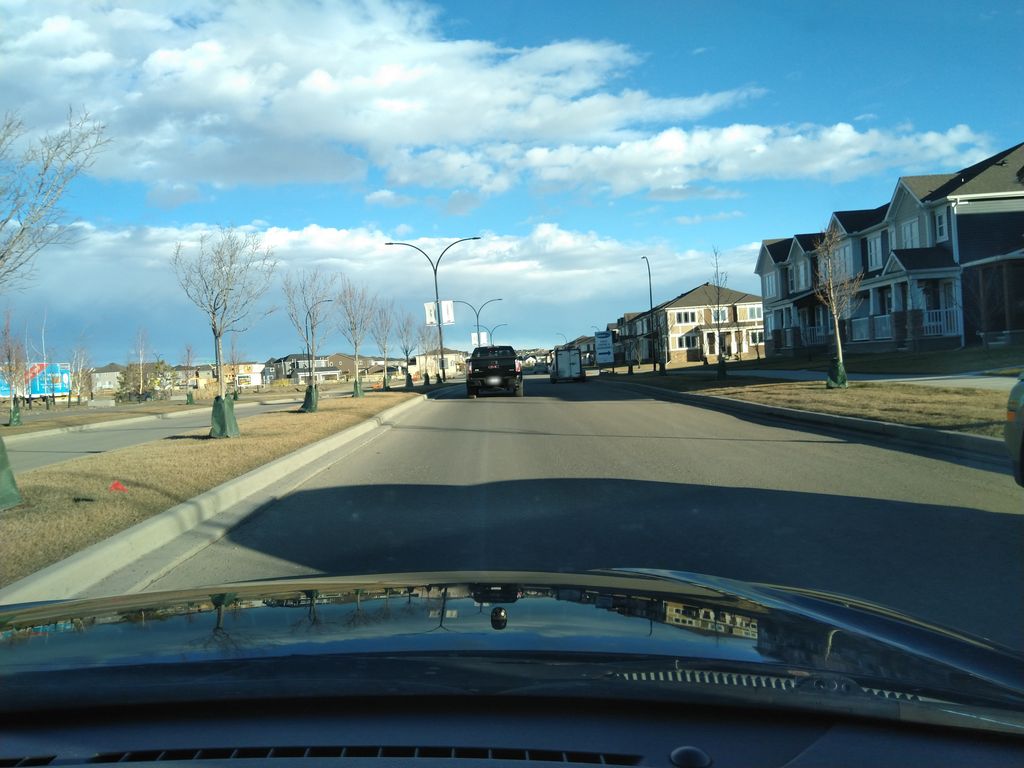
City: calgary